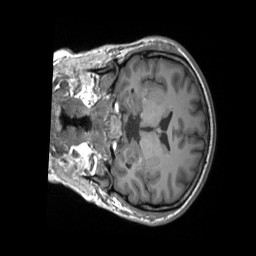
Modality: T1w
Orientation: coronal